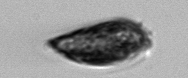
Label: Prorocentrum